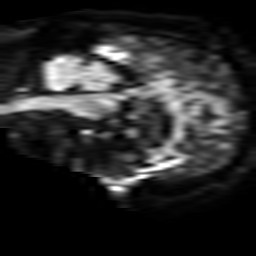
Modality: TRACE
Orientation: sagittal
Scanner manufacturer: philips
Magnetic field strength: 3 T
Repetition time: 3.593 s
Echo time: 0.076 s